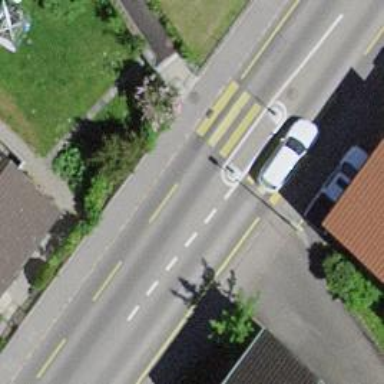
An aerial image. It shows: Uncontrolled zebra crossing with pedestrian island.